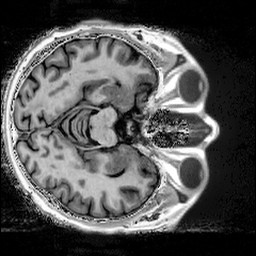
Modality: T1w
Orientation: axial
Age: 70
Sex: male
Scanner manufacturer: siemens
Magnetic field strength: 3 T
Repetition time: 5 s
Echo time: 0.00298 s